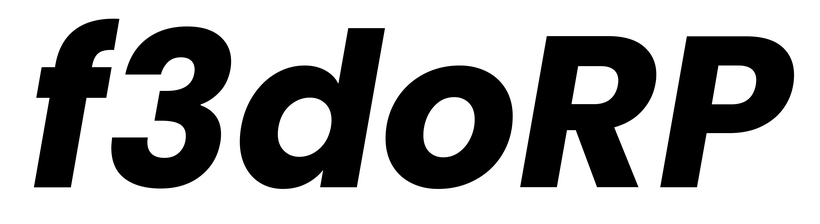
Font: Poppins-BoldItalic